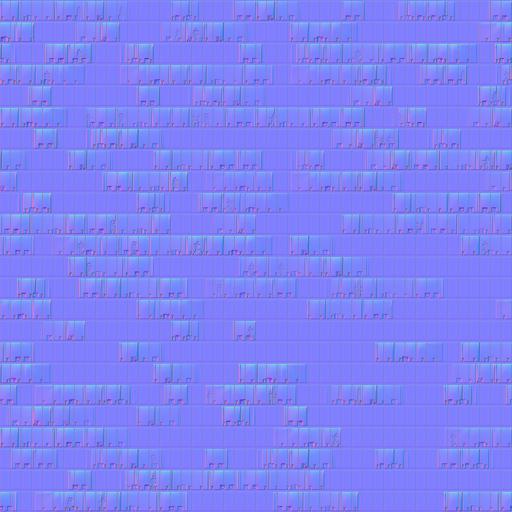
building facade glass night window